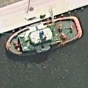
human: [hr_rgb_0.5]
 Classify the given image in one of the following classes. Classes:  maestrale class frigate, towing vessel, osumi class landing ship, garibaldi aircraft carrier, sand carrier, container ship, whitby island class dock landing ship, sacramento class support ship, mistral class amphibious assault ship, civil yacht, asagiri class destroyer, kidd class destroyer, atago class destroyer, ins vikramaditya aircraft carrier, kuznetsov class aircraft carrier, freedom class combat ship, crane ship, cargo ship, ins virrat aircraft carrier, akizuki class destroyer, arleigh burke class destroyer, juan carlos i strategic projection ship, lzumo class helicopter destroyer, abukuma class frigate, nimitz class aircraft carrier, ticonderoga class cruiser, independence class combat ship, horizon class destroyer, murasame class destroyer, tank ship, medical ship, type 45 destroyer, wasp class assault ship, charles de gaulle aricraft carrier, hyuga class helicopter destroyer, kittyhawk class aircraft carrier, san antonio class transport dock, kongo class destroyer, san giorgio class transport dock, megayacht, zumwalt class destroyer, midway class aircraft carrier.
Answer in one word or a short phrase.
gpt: Towing vessel